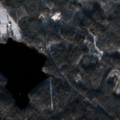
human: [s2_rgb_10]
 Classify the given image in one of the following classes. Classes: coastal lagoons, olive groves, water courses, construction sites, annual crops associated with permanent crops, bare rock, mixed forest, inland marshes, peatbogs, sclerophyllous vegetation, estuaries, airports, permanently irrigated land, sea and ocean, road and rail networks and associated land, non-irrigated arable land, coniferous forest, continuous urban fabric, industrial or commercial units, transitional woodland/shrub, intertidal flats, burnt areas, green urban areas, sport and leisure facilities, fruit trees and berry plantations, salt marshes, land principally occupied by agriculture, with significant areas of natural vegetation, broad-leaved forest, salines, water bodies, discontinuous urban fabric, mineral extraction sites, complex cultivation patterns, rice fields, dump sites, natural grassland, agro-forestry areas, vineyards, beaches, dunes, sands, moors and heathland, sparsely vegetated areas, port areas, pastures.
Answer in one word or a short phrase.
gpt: coniferous forest, mixed forest, water bodies